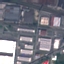
Land use / land cover: Industrial